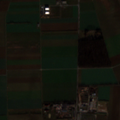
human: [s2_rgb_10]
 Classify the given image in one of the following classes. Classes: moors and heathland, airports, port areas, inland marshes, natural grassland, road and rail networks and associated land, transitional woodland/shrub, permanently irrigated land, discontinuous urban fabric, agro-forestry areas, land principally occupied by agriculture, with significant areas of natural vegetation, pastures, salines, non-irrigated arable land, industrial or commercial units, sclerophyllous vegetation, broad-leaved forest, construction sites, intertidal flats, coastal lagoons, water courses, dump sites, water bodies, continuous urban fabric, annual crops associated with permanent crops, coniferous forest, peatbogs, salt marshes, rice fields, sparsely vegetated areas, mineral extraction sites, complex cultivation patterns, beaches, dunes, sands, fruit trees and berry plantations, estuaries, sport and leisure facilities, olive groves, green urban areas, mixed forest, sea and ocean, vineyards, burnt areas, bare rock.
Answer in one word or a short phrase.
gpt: non-irrigated arable land, land principally occupied by agriculture, with significant areas of natural vegetation